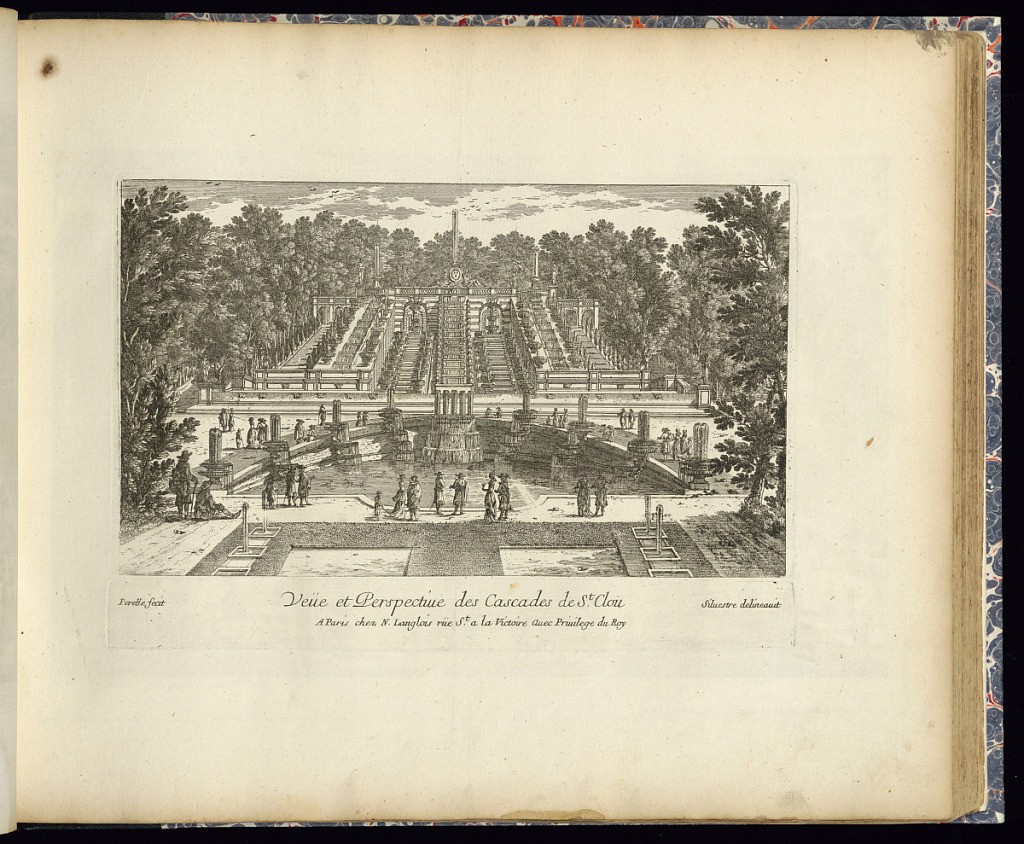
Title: Veüe et Perspective des Cascades de St. Clou
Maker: Israel Silvestre, French, 1621 – 1691
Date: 1680–1695
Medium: Etching on laid paper
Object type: Print
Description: View of a semi-circular basin with fountains and a water staircase (cascade) above lined with fountains, potted plants, and trees. Trees in the background and framing the scene. Figures along the paths. The plate is titled and signed.